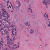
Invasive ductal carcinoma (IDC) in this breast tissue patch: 1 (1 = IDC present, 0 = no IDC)